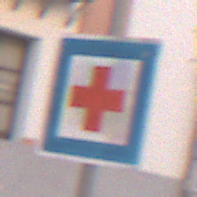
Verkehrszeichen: ErsteHilfe
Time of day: MorningAfternoon
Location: Outdoor (Urban)
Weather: PartlyCloudy
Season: NotSpecified
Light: Natural